A spectrogram of one vibration snapshot from a rotating bearing is shown (time on one axis, frequency on the other). Diagnose the bearing from this image, choosing from: normal, inner_race, outer_race, ball.
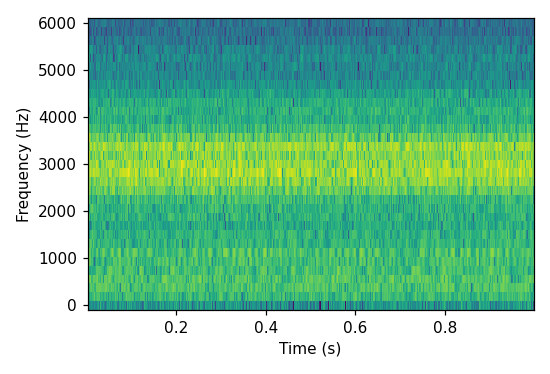
Answer: ball